Aerial crown-view tile of a tropical tree (Barro Colorado Island, Panama), acquired 20241014:
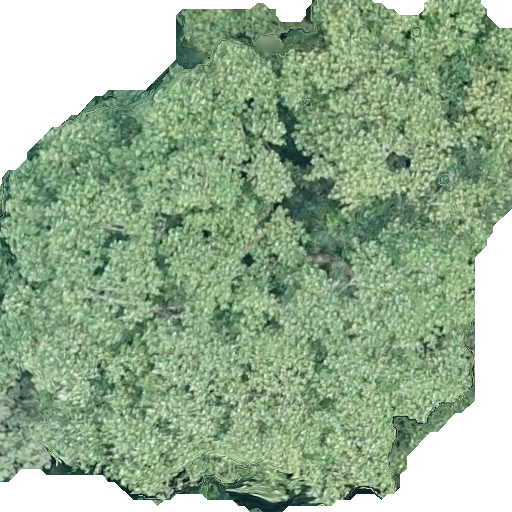
Species: Hieronyma alchorneoides
GBIF accepted scientific name: Hieronyma alchorneoides
Crown area: 371.824 m²